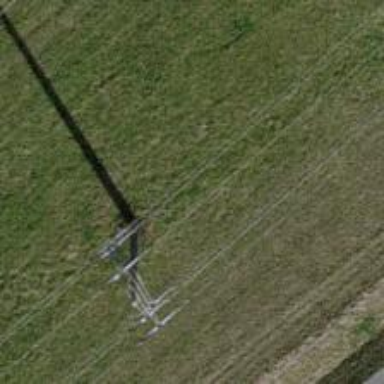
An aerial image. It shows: Concrete power pole.